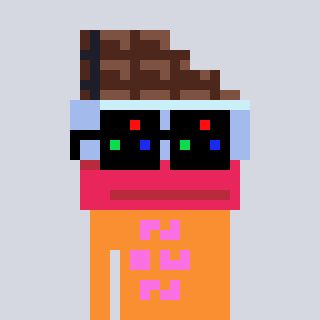
a pixel art character with square black sunglasses, a chocolate-shaped head and a orange-colored body on a cool background